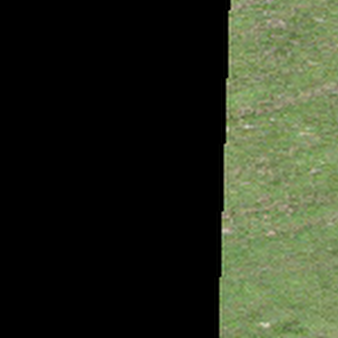
Label: other